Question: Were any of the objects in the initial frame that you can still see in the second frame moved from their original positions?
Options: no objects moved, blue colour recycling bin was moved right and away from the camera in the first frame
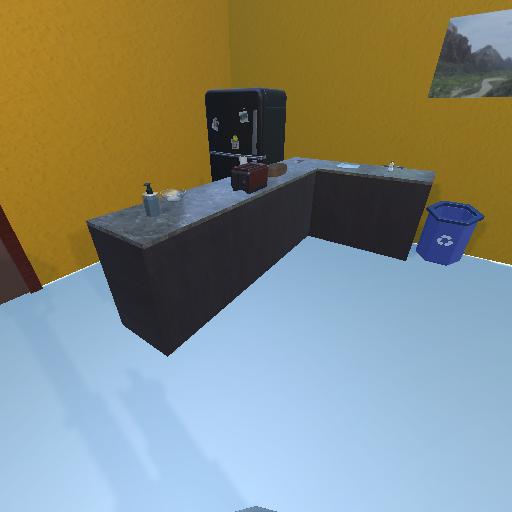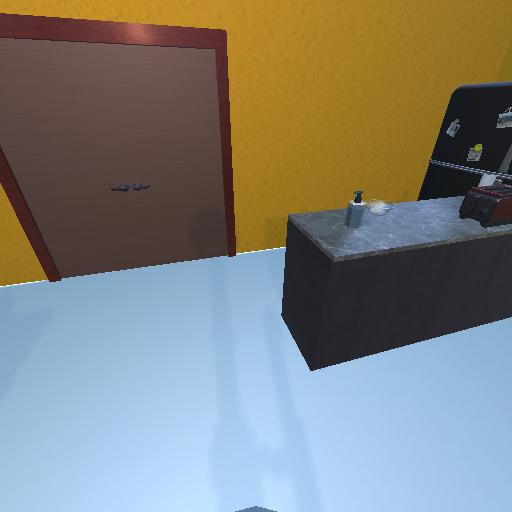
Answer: no objects moved